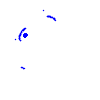
Particle: kaon